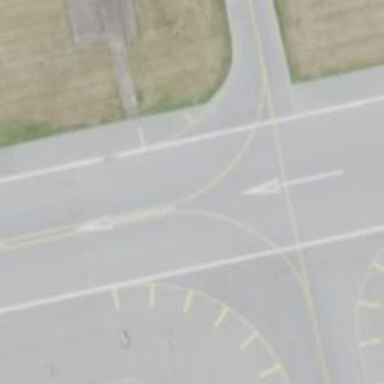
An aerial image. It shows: Image of taxiway at airport.